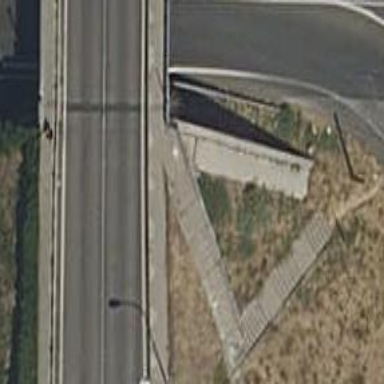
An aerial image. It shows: Set of steps on the road.